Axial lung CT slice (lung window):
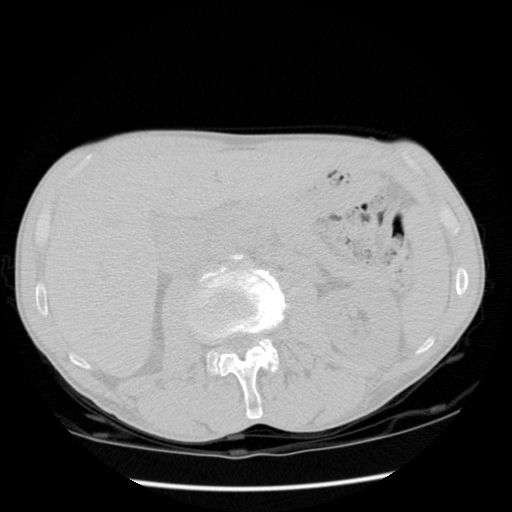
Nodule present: no